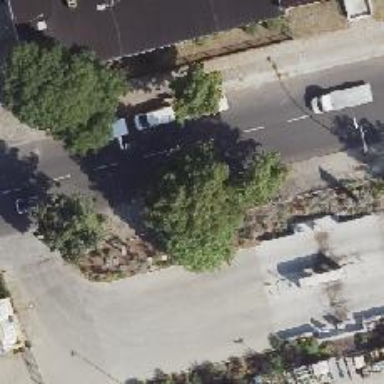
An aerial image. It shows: Deciduous broadleaved tree. There is parking obstacle present.